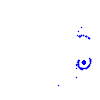
Particle: kaon